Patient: sex M, age 58
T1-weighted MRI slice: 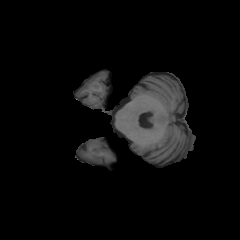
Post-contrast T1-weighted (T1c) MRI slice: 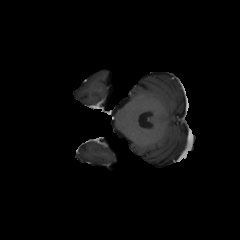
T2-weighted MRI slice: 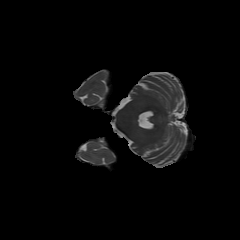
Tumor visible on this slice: no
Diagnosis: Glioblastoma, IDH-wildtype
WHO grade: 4